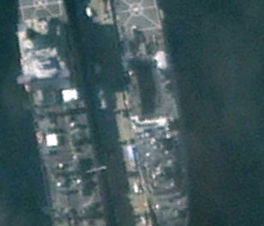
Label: combat